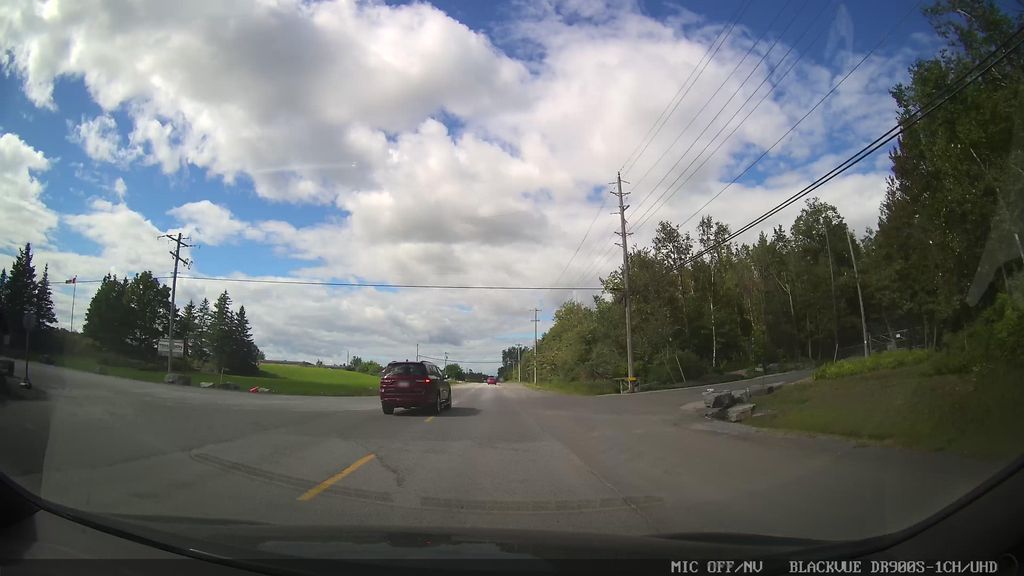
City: ottawa-gatineau